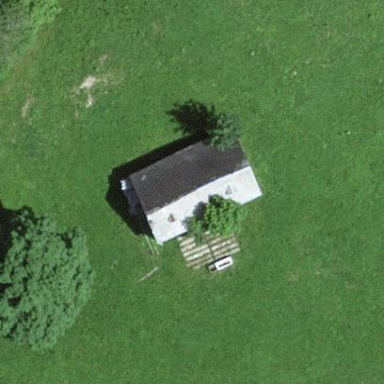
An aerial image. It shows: Farm auxiliary building with gabled roof.